Field crop: maize
Growth stage: 2
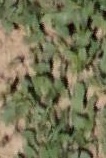
Species: maize